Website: walmart
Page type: address-validator
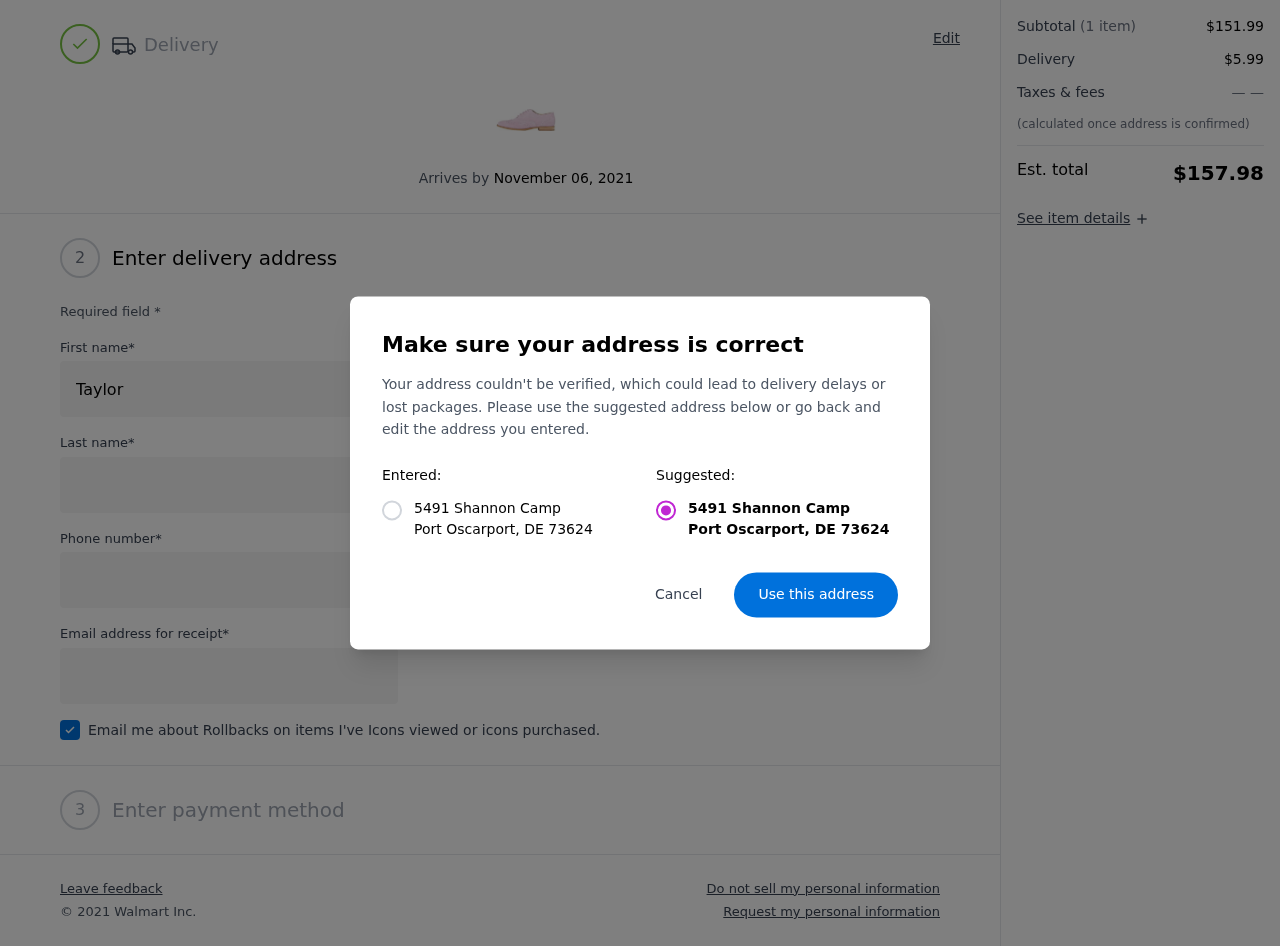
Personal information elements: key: PII_CITY
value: Port Oscarport
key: PII_POSTCODE
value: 73624
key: PII_STATE_ABBR
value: DE
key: PII_STREET
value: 5491 Shannon Camp
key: PII_FIRSTNAME
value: Taylor
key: PII_LASTNAME
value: Phelps
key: PII_PHONE
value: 7013049421
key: PII_EMAIL
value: taylorphelps@gmail.com
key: PII_POSTCODE_FULL
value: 73624
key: PII_POSTCODE_NUMERIC
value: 73624
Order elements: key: ORDER_DELIVERY_DATE
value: November 06, 2021
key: ORDER_SUBTOTAL
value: $151.99
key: ORDER_SHIPPING_COST
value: $5.99
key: ORDER_TOTAL
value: $157.98